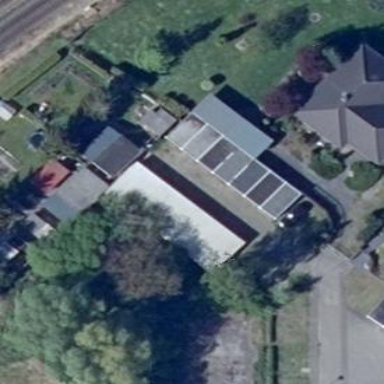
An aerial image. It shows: Group of garages.